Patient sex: M
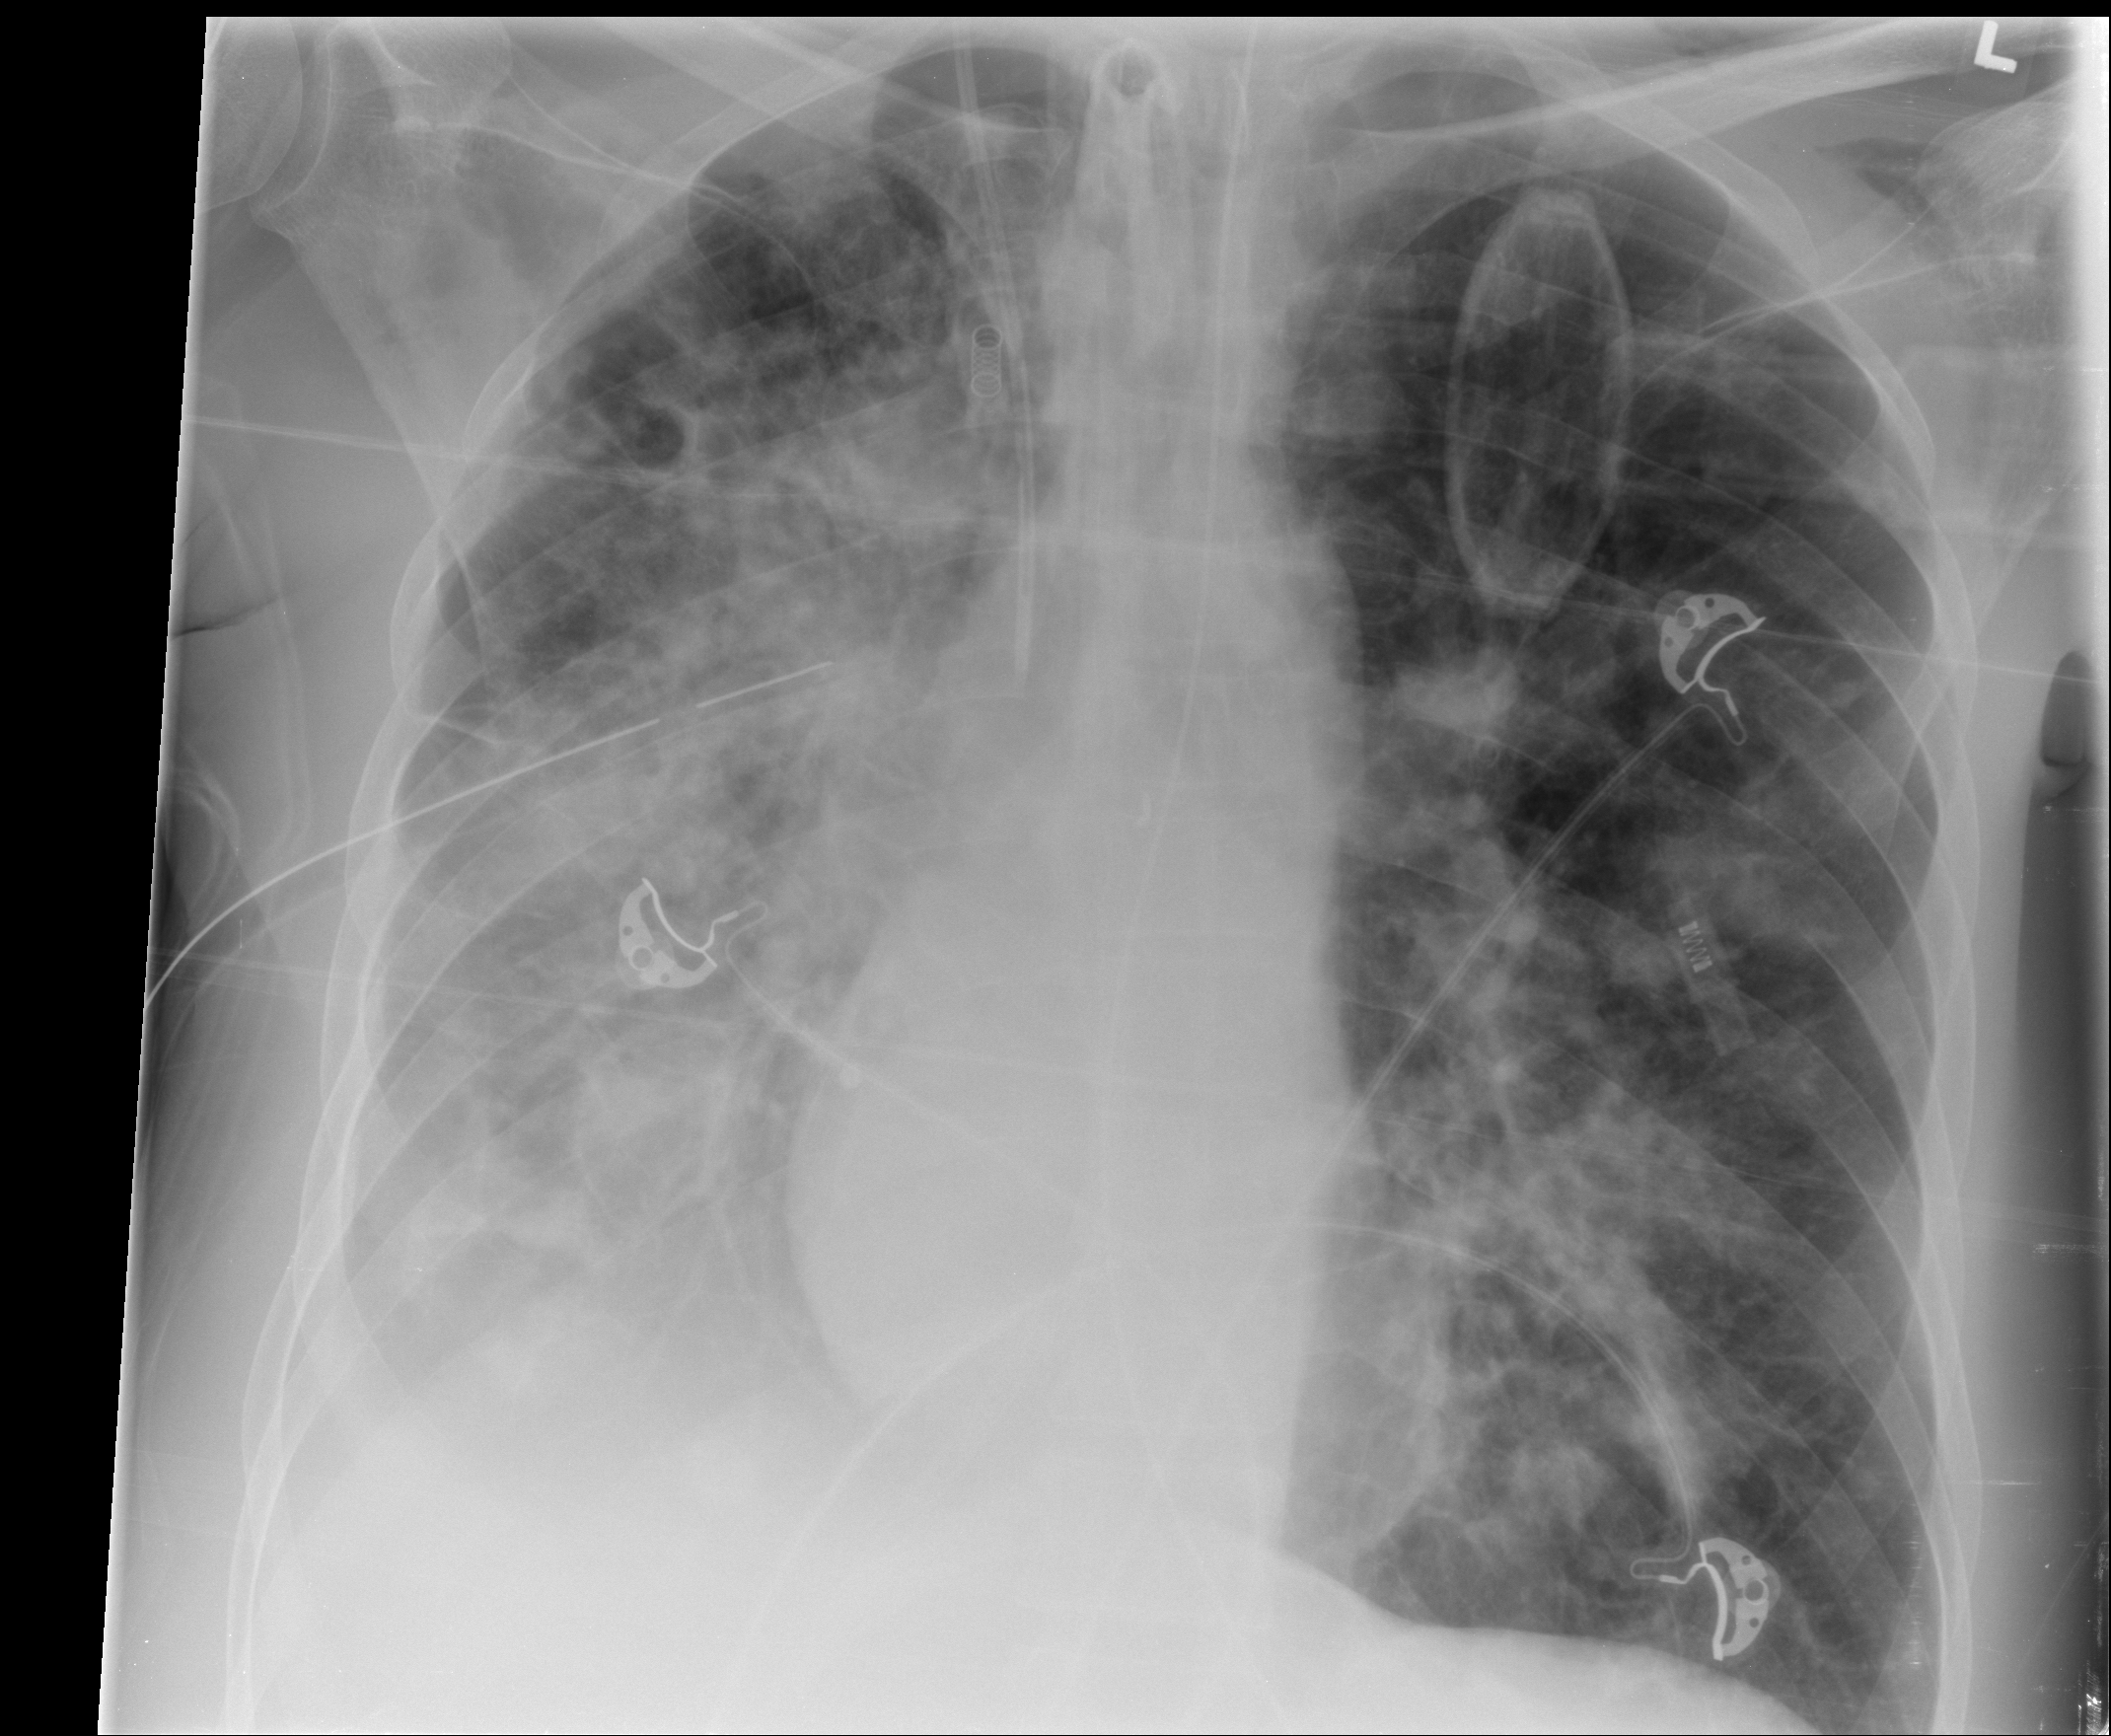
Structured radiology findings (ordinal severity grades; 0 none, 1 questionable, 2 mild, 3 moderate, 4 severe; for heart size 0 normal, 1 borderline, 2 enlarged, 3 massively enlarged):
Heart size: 0
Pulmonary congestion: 0
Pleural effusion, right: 2
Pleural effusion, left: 0
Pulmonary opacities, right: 4
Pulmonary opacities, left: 2
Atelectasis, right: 0
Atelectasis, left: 0